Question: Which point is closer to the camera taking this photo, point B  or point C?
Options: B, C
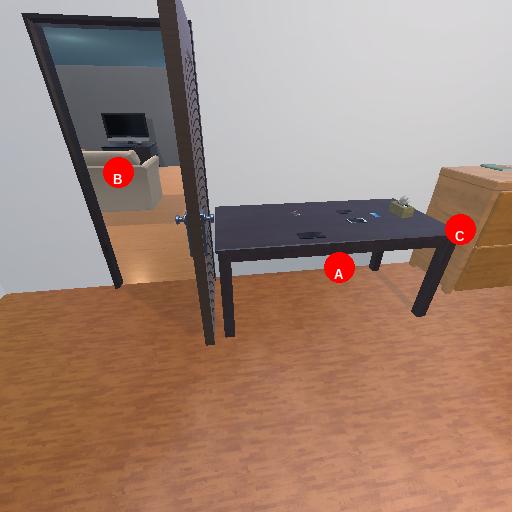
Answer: B